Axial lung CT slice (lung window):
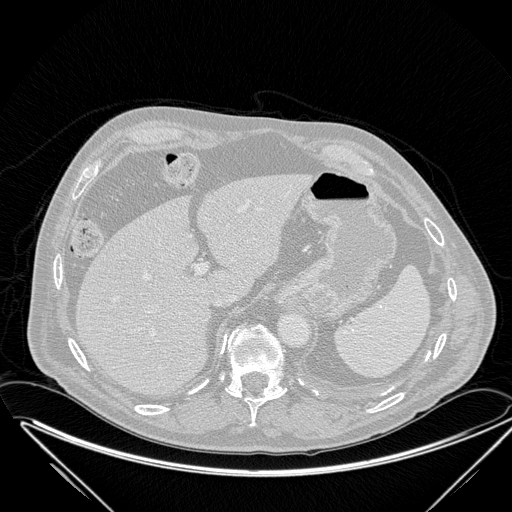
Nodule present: no